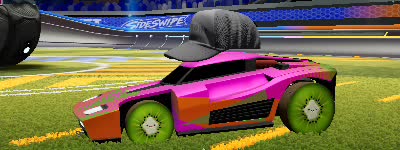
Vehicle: breakout